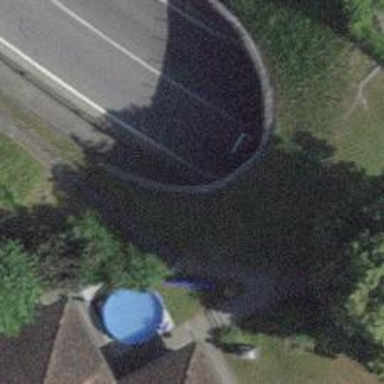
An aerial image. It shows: Sidewalk that goes through tunnel.